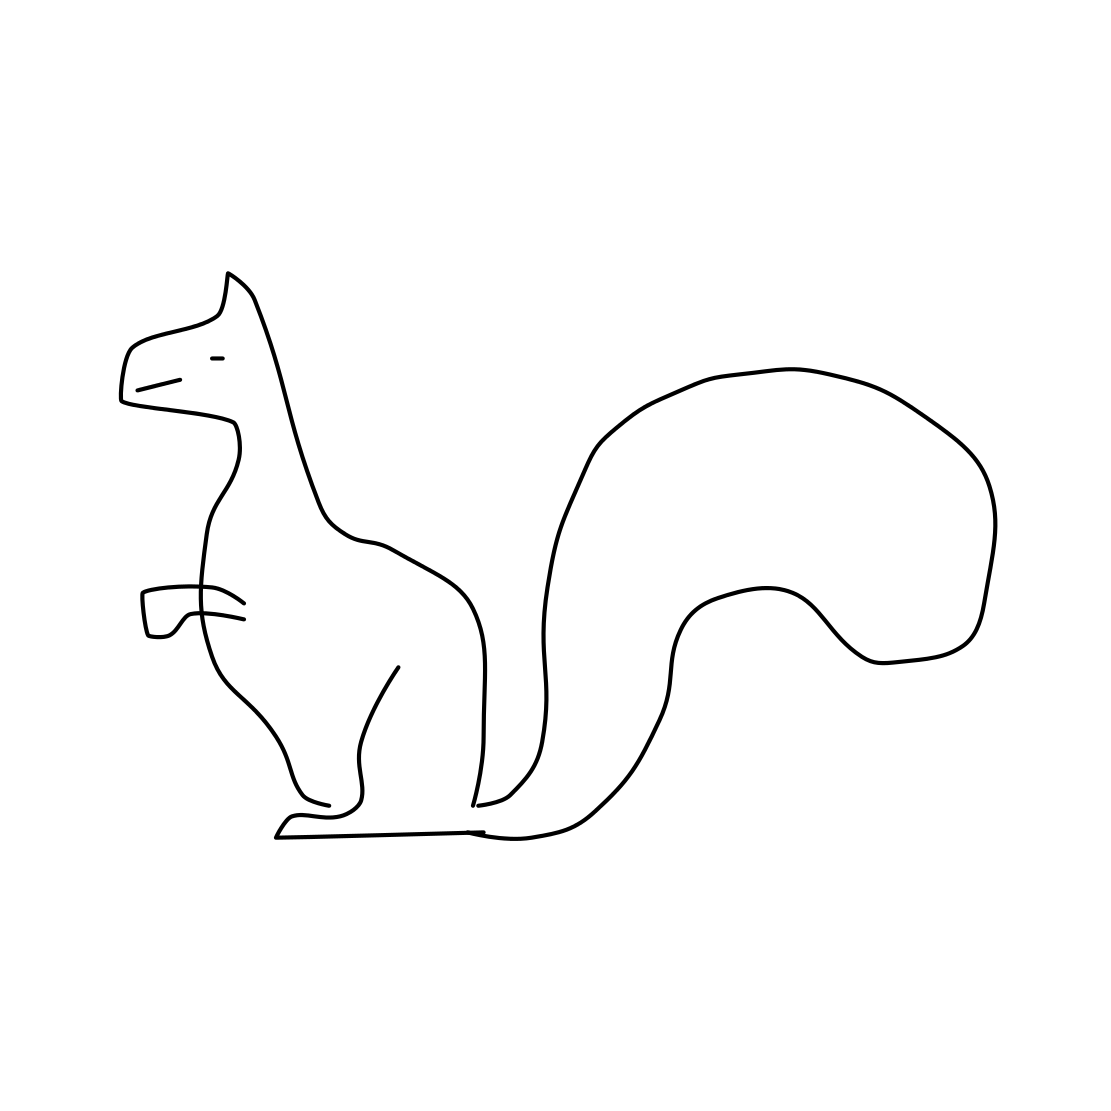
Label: squirrel